Aerial crown-view tile of a tropical tree (Barro Colorado Island, Panama), acquired 20250715:
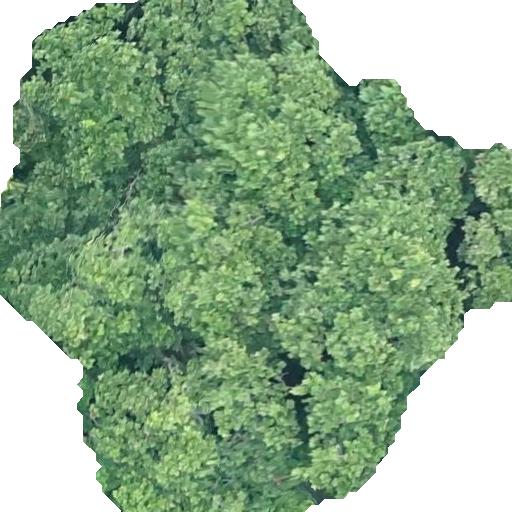
Species: Anacardium excelsum
GBIF accepted scientific name: Anacardium excelsum
Crown area: 323.985 m²